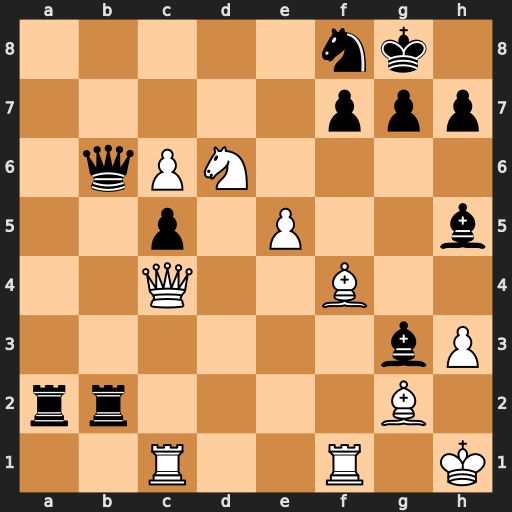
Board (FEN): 5nk1/5ppp/1qPN4/2p1P2b/2Q2B2/6bP/rr4B1/2R2R1K
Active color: w
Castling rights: -
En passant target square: -
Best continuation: Bxg3 Rxg2 Rxf7 Rh2+ Bxh2 Qxc6+ Rf3+